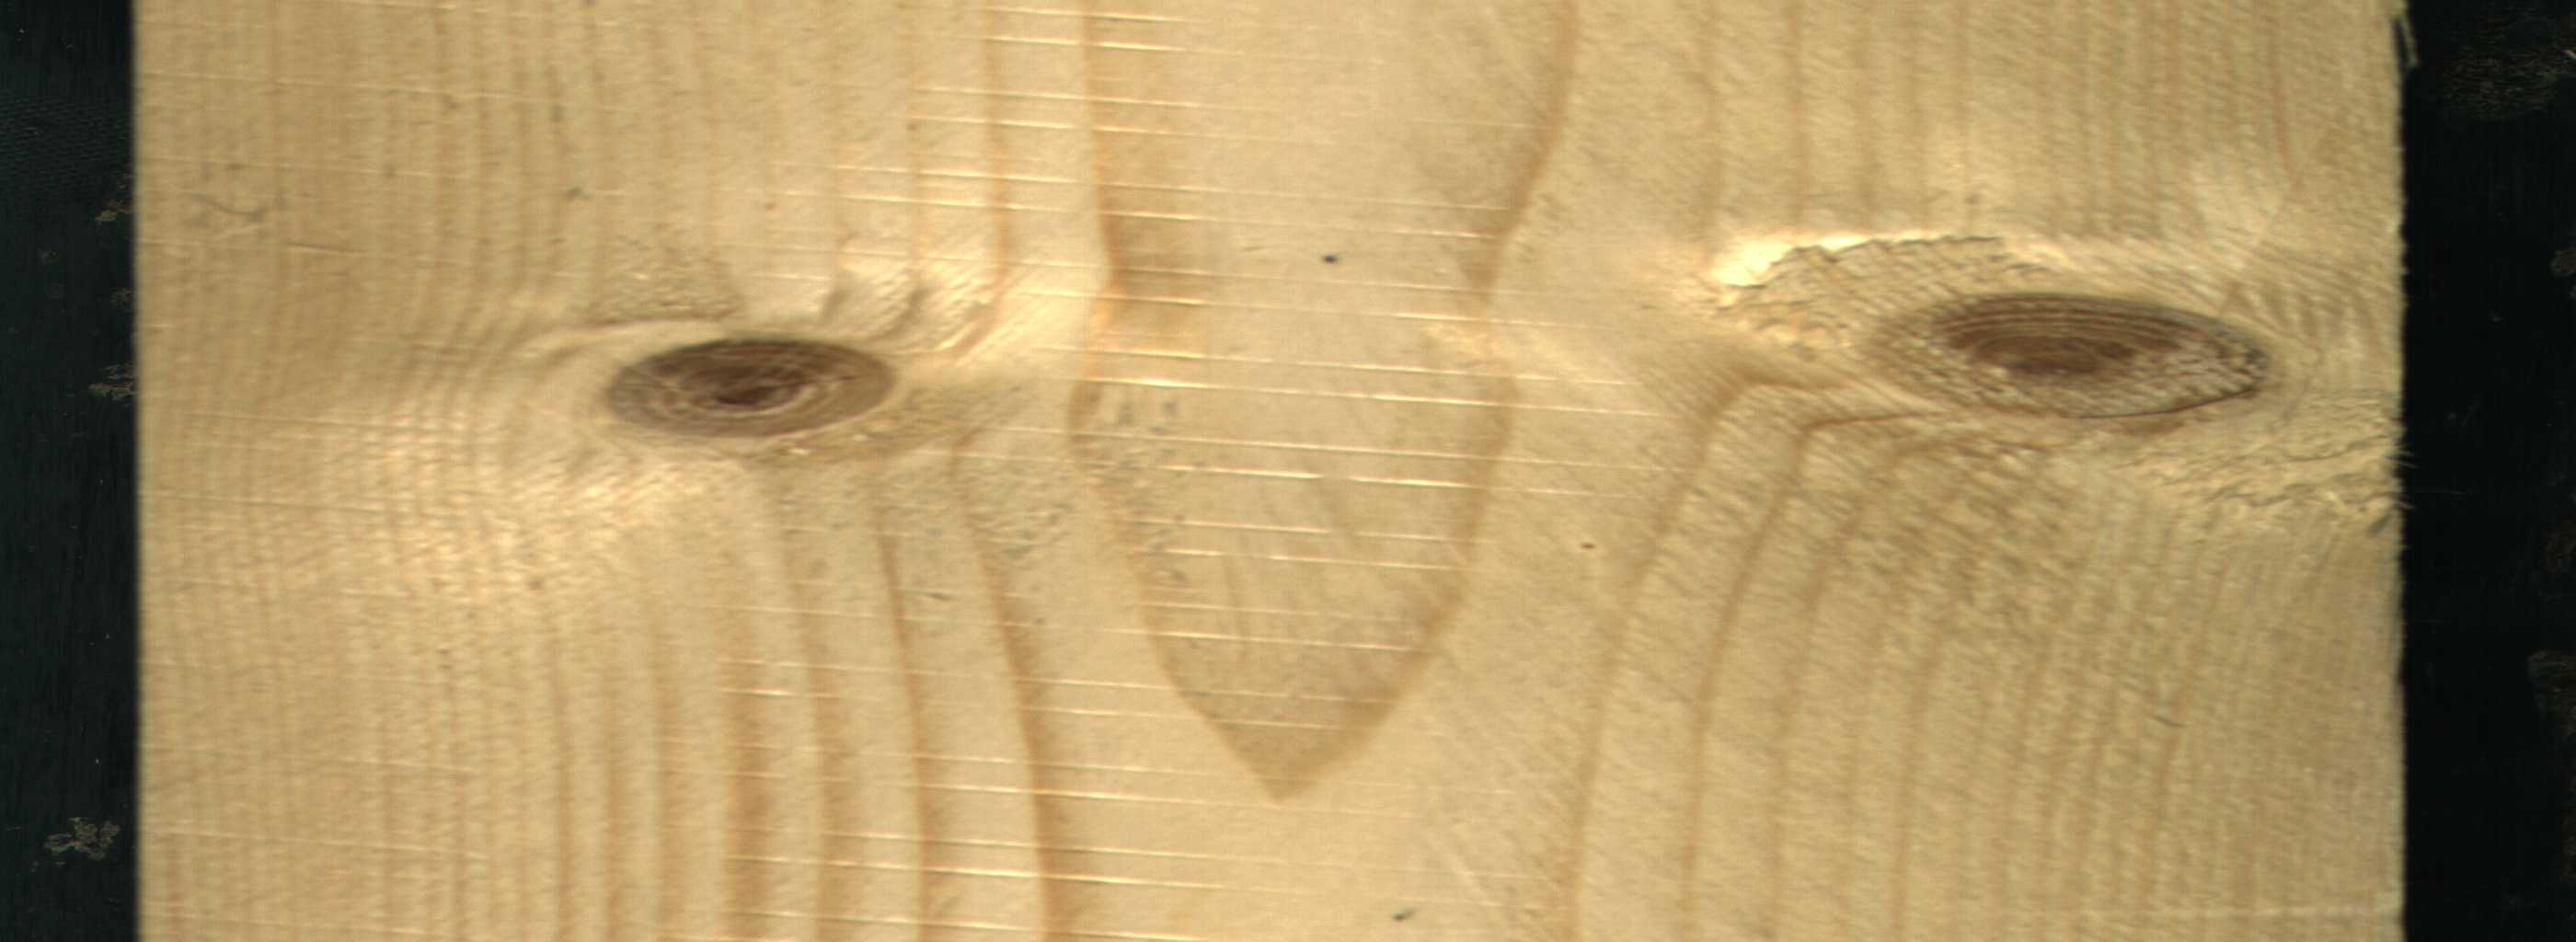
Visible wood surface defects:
Live_Knot
Live_Knot